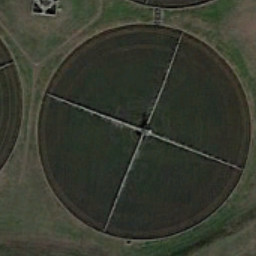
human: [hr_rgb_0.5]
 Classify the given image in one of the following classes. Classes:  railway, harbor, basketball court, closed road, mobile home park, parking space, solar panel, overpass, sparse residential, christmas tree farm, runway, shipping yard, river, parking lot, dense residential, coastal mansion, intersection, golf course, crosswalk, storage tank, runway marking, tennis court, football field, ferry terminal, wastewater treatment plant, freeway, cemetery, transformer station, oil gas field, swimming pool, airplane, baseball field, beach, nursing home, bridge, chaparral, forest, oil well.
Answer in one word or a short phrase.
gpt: wastewater treatment plant